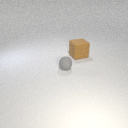
large brown rubber cube to the right of small gray rubber sphere